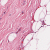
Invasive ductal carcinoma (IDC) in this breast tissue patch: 0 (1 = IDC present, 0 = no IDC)